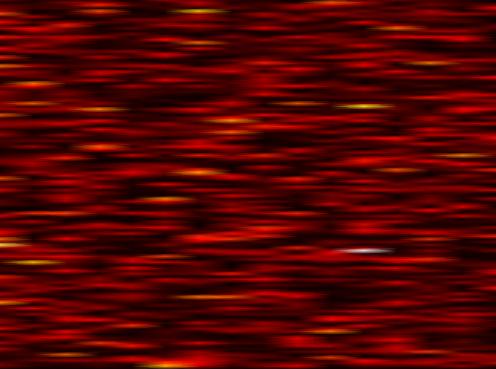
Label: FOFDM